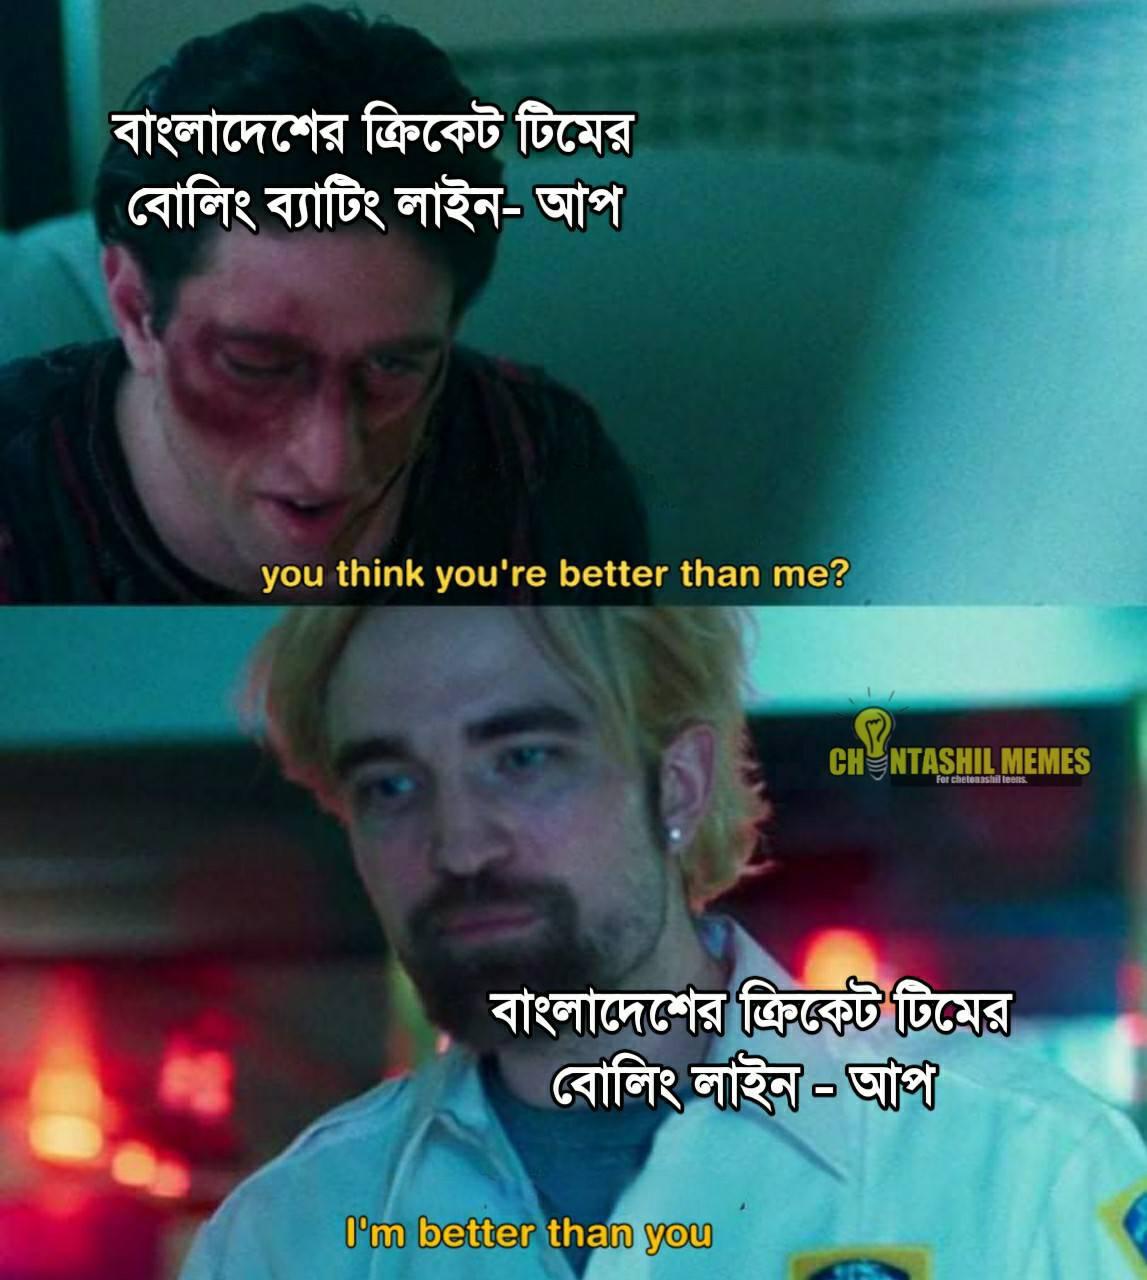
Caption:  বাংলাদেশের ক্রিকেট টিমের বোলিং ব্যাটিং লাইন - আপ  you think you're better than me?        বাংলাদেশের ক্রিকেট টিমের বোলিং লাইন - আপ    I'm better than you
Label: non-hate